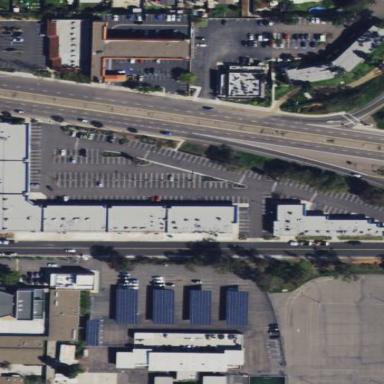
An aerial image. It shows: Commercial building.